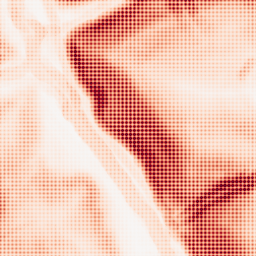
Category: morphological
Decomposition family: morphological_gradient
Decomposition parameters: size: 7
shape: disk
Upsampling method: sinc_blackman
Upsampling parameters: scale: 4
kernel_size: 4
Upsampling scale: 4